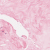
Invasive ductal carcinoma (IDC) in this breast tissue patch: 0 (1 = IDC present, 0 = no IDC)